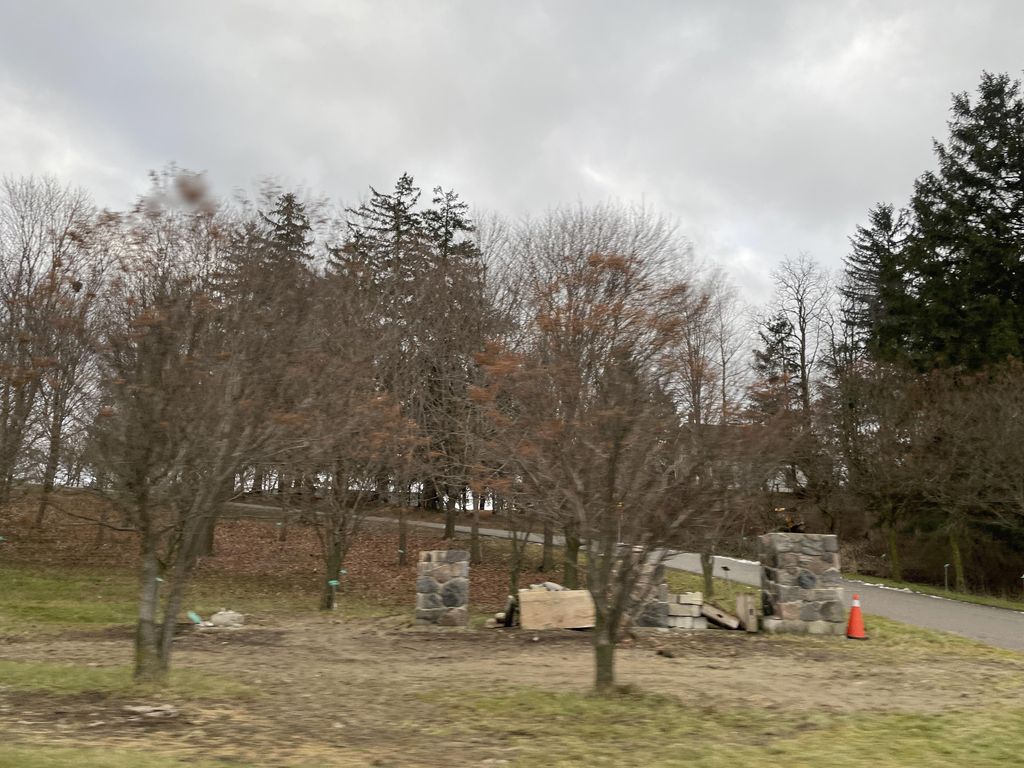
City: kitchener-waterloo